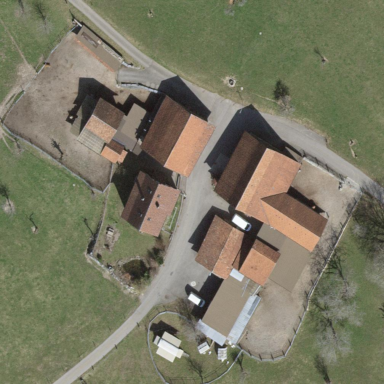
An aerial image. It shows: Farmyard area.